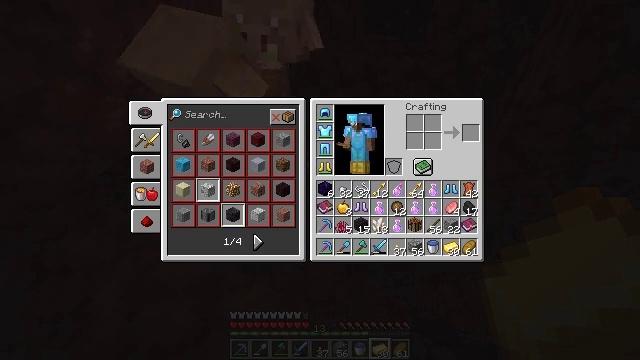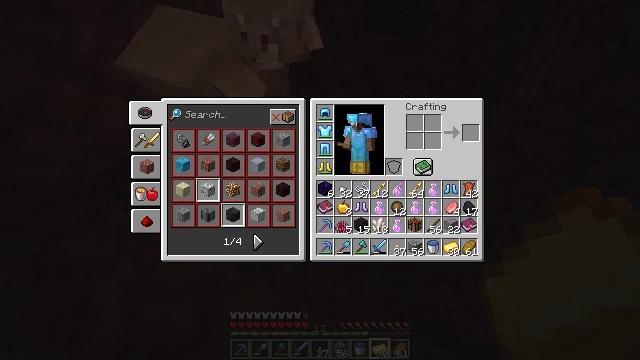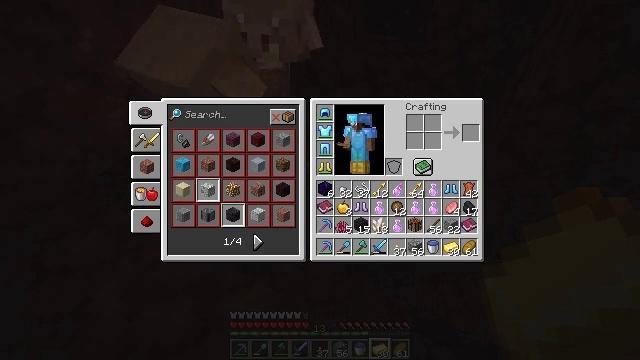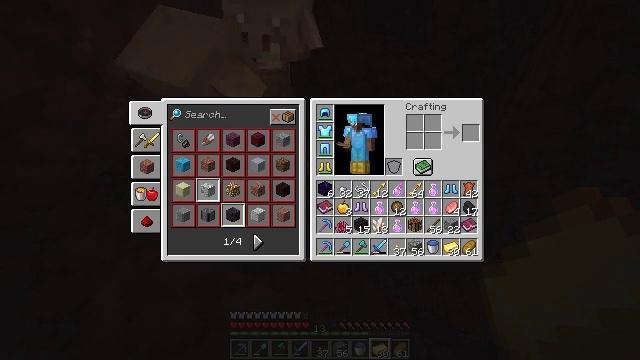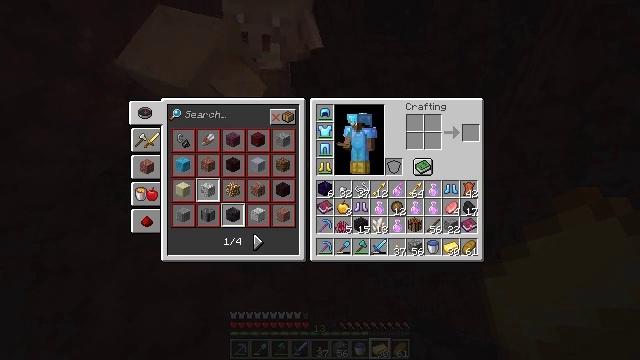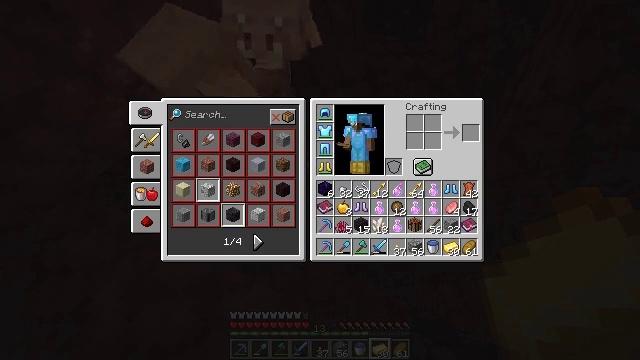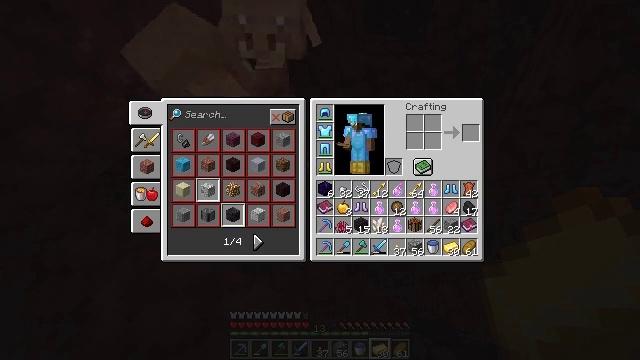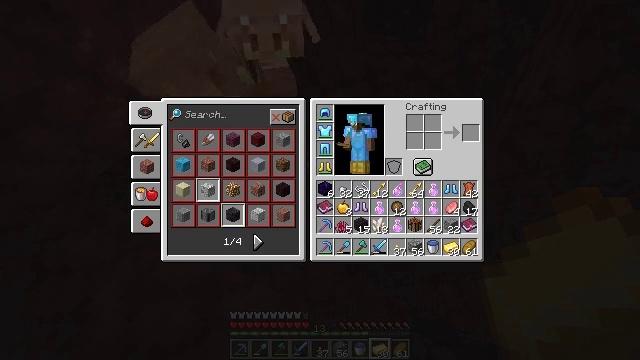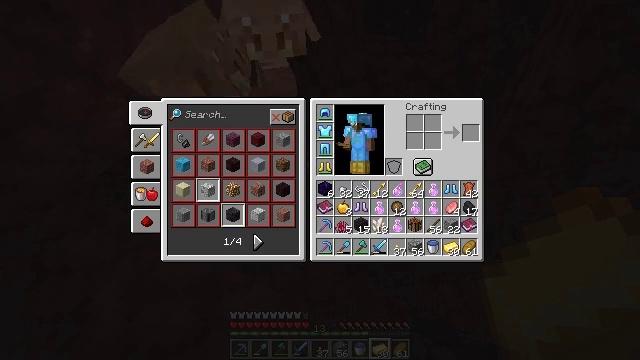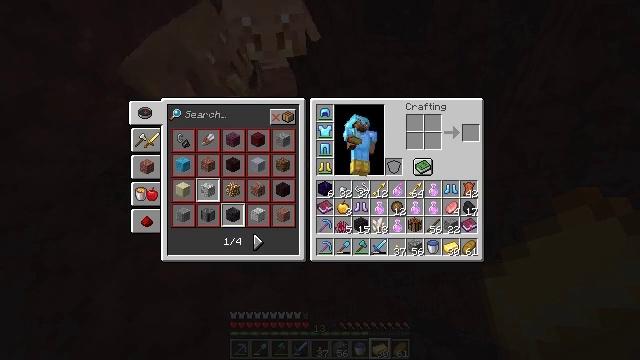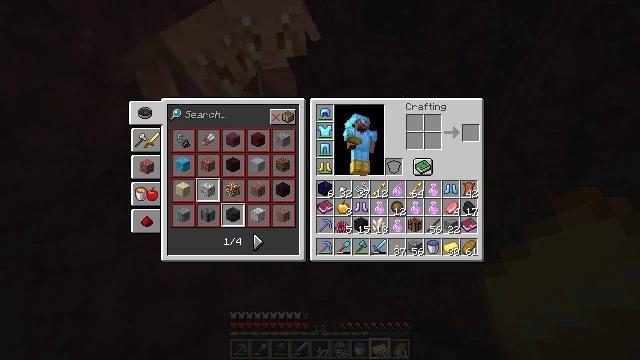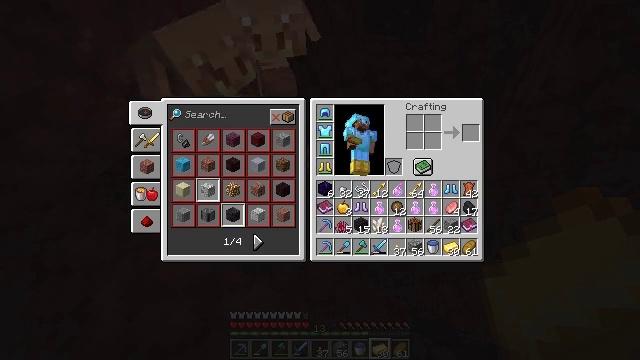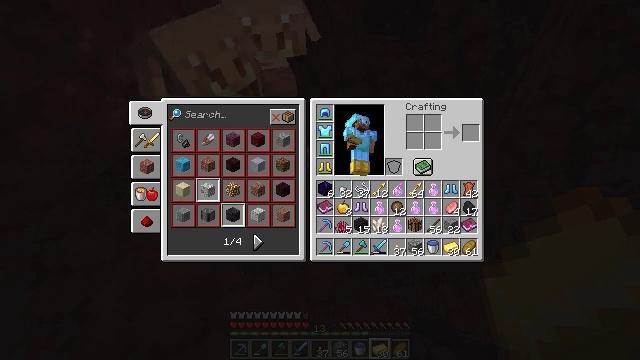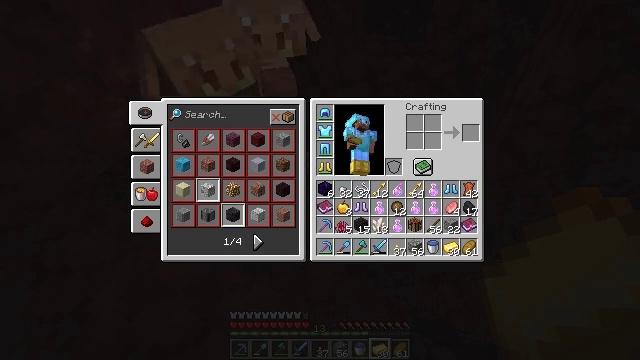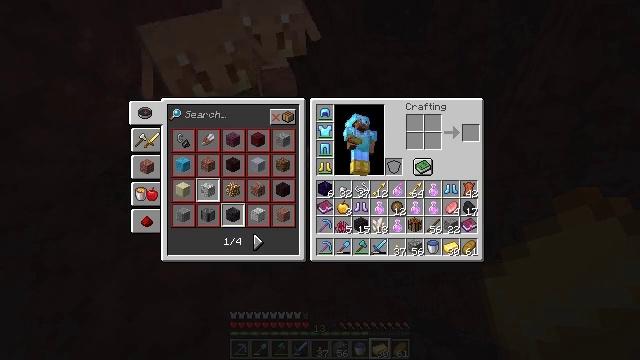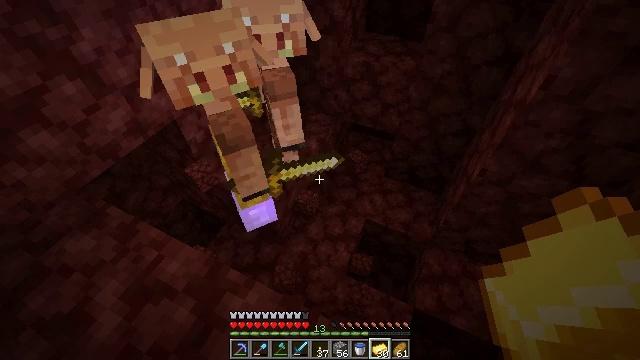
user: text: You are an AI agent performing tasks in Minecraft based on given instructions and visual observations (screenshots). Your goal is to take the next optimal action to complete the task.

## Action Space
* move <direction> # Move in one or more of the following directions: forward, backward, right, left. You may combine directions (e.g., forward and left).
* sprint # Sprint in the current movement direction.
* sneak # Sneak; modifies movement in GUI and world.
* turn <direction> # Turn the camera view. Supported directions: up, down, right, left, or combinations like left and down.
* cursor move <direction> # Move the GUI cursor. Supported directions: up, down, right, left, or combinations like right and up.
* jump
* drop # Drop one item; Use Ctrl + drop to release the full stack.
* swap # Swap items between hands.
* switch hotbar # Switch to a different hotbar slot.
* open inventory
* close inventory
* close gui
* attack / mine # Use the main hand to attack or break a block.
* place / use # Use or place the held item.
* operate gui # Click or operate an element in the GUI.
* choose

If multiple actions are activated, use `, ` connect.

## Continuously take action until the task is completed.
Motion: motion action
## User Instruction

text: Drop a gold ingot.
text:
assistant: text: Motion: no_op
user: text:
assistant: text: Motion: no_op
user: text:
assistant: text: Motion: no_op
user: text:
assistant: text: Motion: no_op
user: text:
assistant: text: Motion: no_op
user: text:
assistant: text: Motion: no_op
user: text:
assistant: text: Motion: no_op
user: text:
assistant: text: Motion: no_op
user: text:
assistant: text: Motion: cursor move down
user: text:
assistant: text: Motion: no_op
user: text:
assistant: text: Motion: operate gui
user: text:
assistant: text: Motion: operate gui
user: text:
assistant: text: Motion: operate gui
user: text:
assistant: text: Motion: no_op
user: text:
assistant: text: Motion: no_op
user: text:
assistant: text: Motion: close gui
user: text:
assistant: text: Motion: no_op
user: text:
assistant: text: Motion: no_op
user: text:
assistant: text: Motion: no_op
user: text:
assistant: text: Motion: no_op
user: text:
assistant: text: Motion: turn left and up
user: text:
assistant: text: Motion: turn left and up
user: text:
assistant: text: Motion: turn left and up
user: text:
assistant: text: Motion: drop
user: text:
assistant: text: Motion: drop
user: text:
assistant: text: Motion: drop
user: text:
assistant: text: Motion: no_op
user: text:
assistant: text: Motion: no_op
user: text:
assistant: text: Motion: no_op
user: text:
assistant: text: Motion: drop